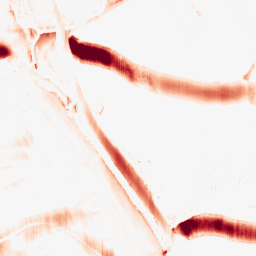
Category: morphological
Decomposition family: morphological_ellipse
Decomposition parameters: operation: opening
width: 30
height: 5
Upsampling method: bicubic_16x
Upsampling parameters: scale: 16
Upsampling scale: 16